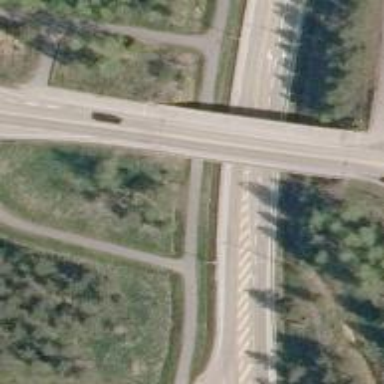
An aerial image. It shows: Secondary road with asphalt surface.